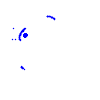
Particle: pion